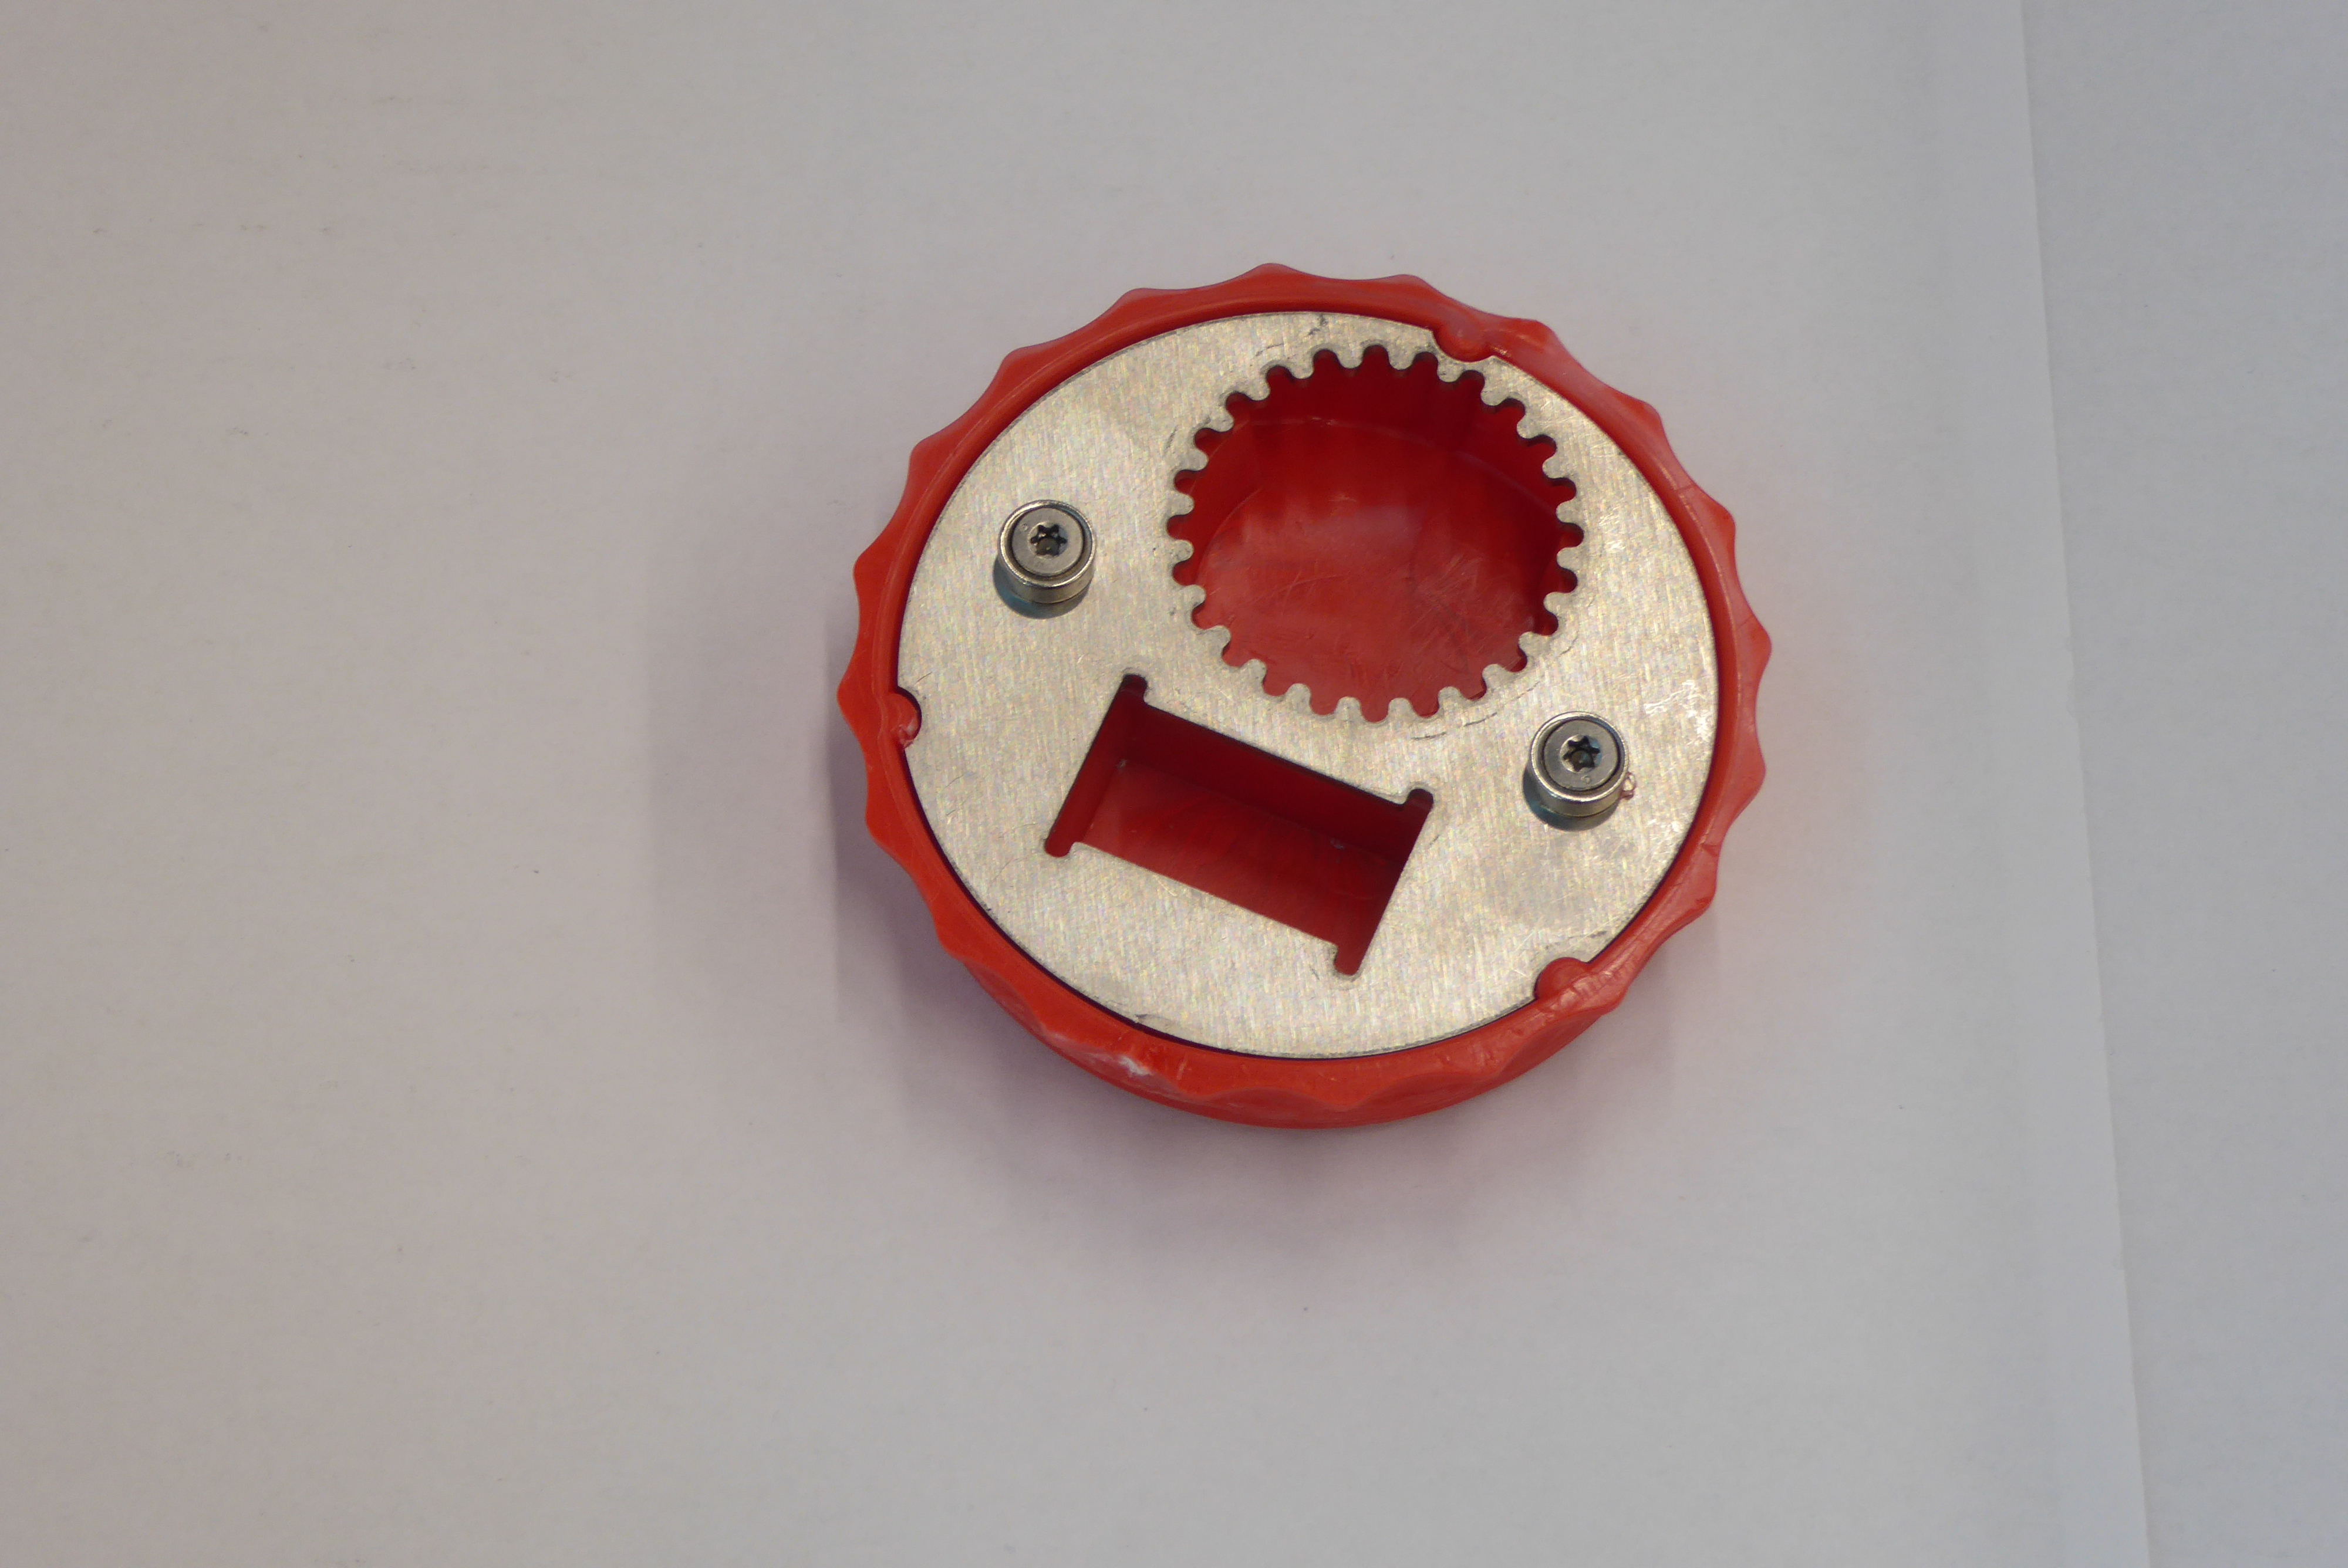
Label: Bottle Opener